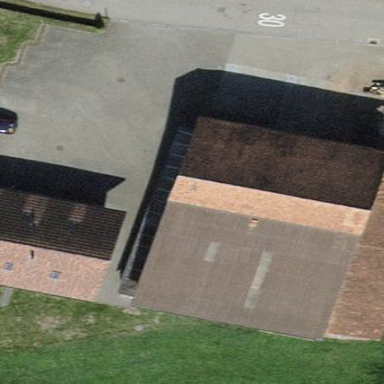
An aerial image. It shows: Building.